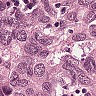
Metastatic tissue present: yes